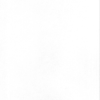
Label: dusty